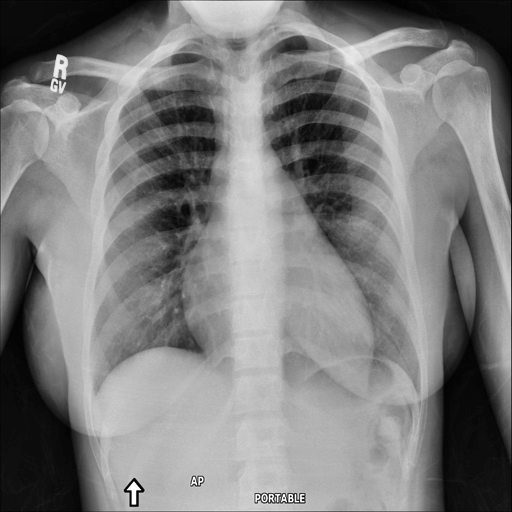
Finding: NORMAL